Question: I have the following XAML, in which there are three group boxes stacked. In the header of those groupboxes are checkboxes.
What I'd like to achieve : when I check/uncheck a box, I'd like the corresponding groupbox to slowly expand/collapse, with a smooth animation.
I'm trying this in Blend 4 but am quite a newbie. Any help on how to achieve this ? In particular, can the animation be self-contained in the XAML ?
UPDATE : <URL> , but I don't quite get it

'''
<UserControl
xmlns="http://schemas.microsoft.com/winfx/2006/xaml/presentation"
xmlns:x="http://schemas.microsoft.com/winfx/2006/xaml"
xmlns:d="http://schemas.microsoft.com/expression/blend/2008"
xmlns:mc="http://schemas.openxmlformats.org/markup-compatibility/2006"
mc:Ignorable="d"
x:Class="WpfControlLibrary1.MainControl"
x:Name="MultiVol">
<StackPanel x:Name="LayoutRoot" HorizontalAlignment="Stretch">
<GroupBox Margin="8,0" BorderBrush="#FF88B1D8">
<GroupBox.Header>
<WrapPanel>
<CheckBox IsChecked="True" VerticalAlignment="Center" />
<Label Content="Volatility" Background="#<PHONE>" Foreground="#FF0033FF" FontWeight="Bold" FontFamily="/WpfControlLibrary1;component/Fonts/#Tahoma" />
</WrapPanel>
</GroupBox.Header>
<UniformGrid Columns="2">
<Label Content="Spots"></Label>
<TextBox AcceptsReturn="False" AcceptsTab="True" AllowDrop="True" IsTabStop="True" />
<Label Content="Hist. references" />
<TextBox AcceptsReturn="False" AcceptsTab="True" AllowDrop="True" IsTabStop="True" />
<Label Content="Tenors" />
<TextBox AcceptsReturn="False" AcceptsTab="True" AllowDrop="True" IsTabStop="True" />
</UniformGrid>
</GroupBox>
<GroupBox Margin="8,0" BorderBrush="#FF88B1D8">
<GroupBox.Header>
<WrapPanel>
<CheckBox IsChecked="True" VerticalAlignment="Center" />
<Label Content="Skew" Background="#<PHONE>" Foreground="#FF0033FF" FontWeight="Bold" FontFamily="/WpfControlLibrary1;component/Fonts/#Tahoma" />
</WrapPanel>
</GroupBox.Header>
<UniformGrid Columns="2">
<Label Content="Spot Intervals"></Label>
<TextBox AcceptsReturn="False" AcceptsTab="True" AllowDrop="True" IsTabStop="True" />
<Label Content="Hist. references" />
<TextBox AcceptsReturn="False" AcceptsTab="True" AllowDrop="True" IsTabStop="True" />
<Label Content="Tenors" />
<TextBox AcceptsReturn="False" AcceptsTab="True" AllowDrop="True" IsTabStop="True" />
<Label Content="Compute 'Power'" />
<CheckBox IsChecked="False" VerticalAlignment="Center"/>
</UniformGrid>
</GroupBox>
<GroupBox Margin="8,0" BorderBrush="#FF88B1D8">
<GroupBox.Header>
<WrapPanel>
<CheckBox IsChecked="True" VerticalAlignment="Center" />
<Label Content="Term structure" Background="#<PHONE>" Foreground="#FF0033FF" FontWeight="Bold" FontFamily="/WpfControlLibrary1;component/Fonts/#Tahoma" />
</WrapPanel>
</GroupBox.Header>
<UniformGrid Columns="2">
<Label Content="Spots" />
<TextBox AcceptsReturn="False" AcceptsTab="True" AllowDrop="True" IsTabStop="True" />
<Label Content="Tenors" />
<TextBox AcceptsReturn="False" AcceptsTab="True" AllowDrop="True" IsTabStop="True" />
</UniformGrid>
</GroupBox>
</StackPanel>
</UserControl>
'''
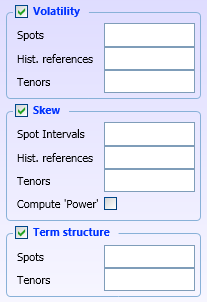
Answer: Just edited the first group box in your simple code:
'''
<GroupBox Margin="8,0" BorderBrush="#FF88B1D8" Height="150">
<GroupBox.Resources>
<Style TargetType="GroupBox">
<Style.Triggers>
<EventTrigger RoutedEvent="CheckBox.Unchecked">
<BeginStoryboard>
<Storyboard>
<DoubleAnimation Storyboard.TargetProperty="Height" Duration="0:0:.2" To="30" />
</Storyboard>
</BeginStoryboard>
</EventTrigger>
<EventTrigger RoutedEvent="CheckBox.Checked">
<BeginStoryboard>
<Storyboard>
<DoubleAnimation Storyboard.TargetProperty="Height" Duration="0:0:.2" />
</Storyboard>
</BeginStoryboard>
</EventTrigger>
</Style.Triggers>
</Style>
</GroupBox.Resources>
<GroupBox.Header>
<WrapPanel>
<CheckBox IsChecked="True" VerticalAlignment="Center" />
<Label Content="Volatility" Background="#<PHONE>" Foreground="#FF0033FF" FontWeight="Bold" />
</WrapPanel>
</GroupBox.Header>
<UniformGrid Columns="2">
<Label Content="Spots"></Label>
<TextBox AcceptsReturn="False" AcceptsTab="True" AllowDrop="True" IsTabStop="True" />
<Label Content="Hist. references" />
<TextBox AcceptsReturn="False" AcceptsTab="True" AllowDrop="True" IsTabStop="True" />
<Label Content="Tenors" />
<TextBox AcceptsReturn="False" AcceptsTab="True" AllowDrop="True" IsTabStop="True" />
</UniformGrid>
</GroupBox>
'''
If you want to have this on a single group box you could place the Style Element inside this code
'''
<GroupBox.Resources>
<!--Style Inside HEre-->
</GroupBox.Resources>
'''
to implement it on a single group box.
Another suggestion is created a Style inside the stack panel and add a key to it:
'''
<StackPanel.Resources>
<Style TargetType="GroupBox" x:Key="groupBoxStyle">
<Style.Triggers>
<EventTrigger RoutedEvent="CheckBox.Unchecked">
<BeginStoryboard>
<Storyboard>
<DoubleAnimation Storyboard.TargetProperty="Height" Duration="0:0:.2" To="30" />
</Storyboard>
</BeginStoryboard>
</EventTrigger>
<EventTrigger RoutedEvent="CheckBox.Checked">
<BeginStoryboard>
<Storyboard>
<DoubleAnimation Storyboard.TargetProperty="Height" Duration="0:0:.2" />
</Storyboard>
</BeginStoryboard>
</EventTrigger>
</Style.Triggers>
</Style>
</StackPanel.Resources>
'''
then attached it to the style of the groupbox:
'''
<GroupBox Margin="8,0" Height="150" BorderBrush="Transparent" Style="{StaticResource groupBoxStyle}">
<GroupBox.Header>
<WrapPanel>
<CheckBox IsChecked="True" VerticalAlignment="Center" />
<Label Content="Volatility" Background="#<PHONE>" Foreground="#FF0033FF" FontWeight="Bold" />
</WrapPanel>
</GroupBox.Header>
<Border BorderBrush="Black" BorderThickness="2">
<UniformGrid Columns="2">
<Label Content="Spots"></Label>
<TextBox AcceptsReturn="False" AcceptsTab="True" AllowDrop="True" IsTabStop="True" />
<Label Content="Hist. references" />
<TextBox AcceptsReturn="False" AcceptsTab="True" AllowDrop="True" IsTabStop="True" />
<Label Content="Tenors" />
<TextBox AcceptsReturn="False" AcceptsTab="True" AllowDrop="True" IsTabStop="True" />
</UniformGrid>
</Border>
</GroupBox>
'''
this approach will be more useful when you want to implement this on the future to multiple groupboxes
In Case you want to handle the checkbox and unchecked event you could use this code
'''
<GroupBox Margin="8,0" Height="150" BorderBrush="Transparent" Style="{StaticResource groupBoxStyle}" CheckBox.Checked="CheckBox_Checked" CheckBox.Unchecked="CheckBox_Unchecked">
<GroupBox.Header>
<WrapPanel>
<CheckBox x:Name="chkHeader" IsChecked="True" VerticalAlignment="Center" />
<Label Content="Volatility" Background="#<PHONE>" Foreground="#FF0033FF" FontWeight="Bold" />
</WrapPanel>
</GroupBox.Header>
<Border BorderBrush="Black" BorderThickness="2">
<UniformGrid Columns="2">
<Label Content="Spots"></Label>
<TextBox AcceptsReturn="False" AcceptsTab="True" AllowDrop="True" IsTabStop="True" />
<Label Content="Hist. references" />
<TextBox AcceptsReturn="False" AcceptsTab="True" AllowDrop="True" IsTabStop="True" />
<Label Content="Tenors" />
<TextBox AcceptsReturn="False" AcceptsTab="True" AllowDrop="True" IsTabStop="True" />
</UniformGrid>
</Border>
</GroupBox>
'''
and add this in the code behind:
'''
private void CheckBox_Checked(object sender, RoutedEventArgs e)
{
if ((e.OriginalSource as CheckBox).Name != "chkHeader")
{
e.Handled = true;
}
}
private void CheckBox_Unchecked(object sender, RoutedEventArgs e)
{
if ((e.OriginalSource as CheckBox).Name != "chkHeader")
{
e.Handled = true;
}
}
'''